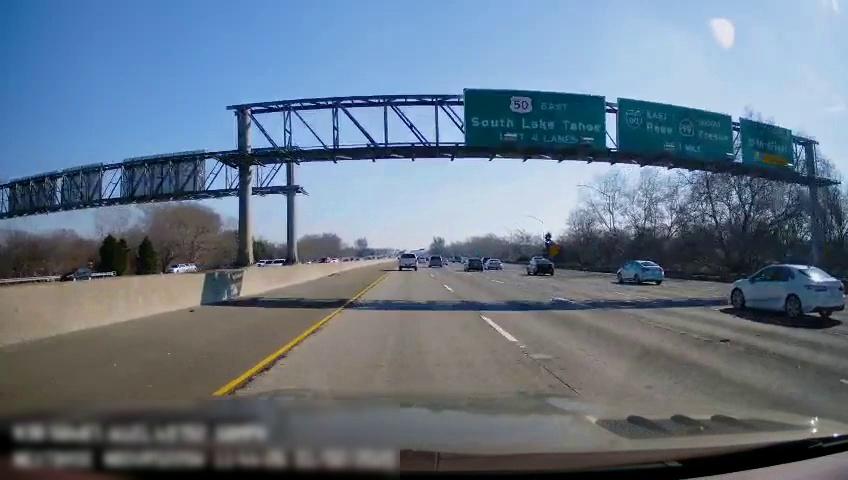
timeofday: Day
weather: Sunny
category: Vehicles | Car
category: Vehicles | Car
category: Vehicles | Car
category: Vehicles | SUV
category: Vehicles | SUV
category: Drivable Space
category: Vehicles | Car
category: Vehicles | Car
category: Vehicles | Car
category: Vehicles | Car
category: Vehicles | Truck
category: Vehicles | Van
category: Vehicles | Car
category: Lanes | Current Lane
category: Lanes | Current Lane
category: Lanes | Alternate Lane
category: Lanes | Alternate Lane
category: Lanes | Alternate Lane
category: Traffic | Signs
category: Traffic | Signs
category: Traffic | Signs
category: Traffic | Signs
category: Traffic | Signs
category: Traffic | Signs
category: Traffic | Signs